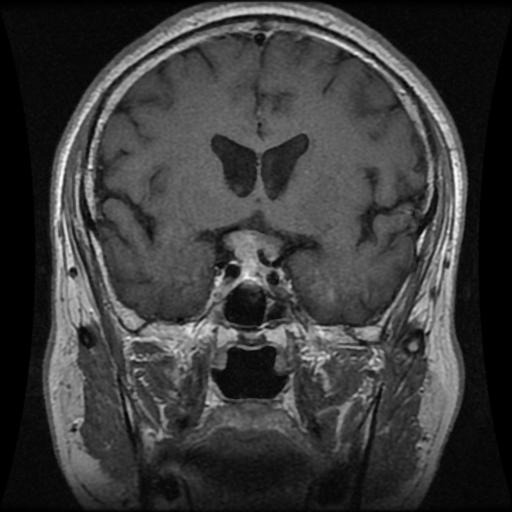
Label: pituitary